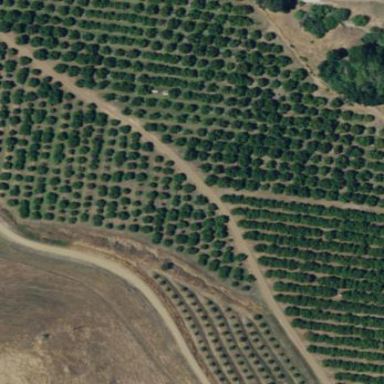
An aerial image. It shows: Orchard.